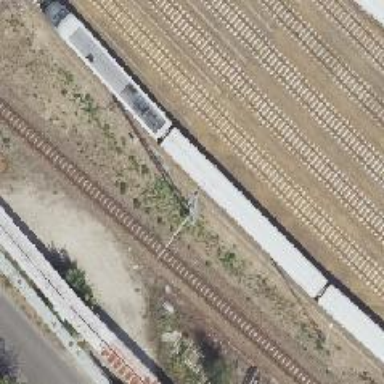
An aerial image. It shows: Rail yard with electrified contact lines for the trains.